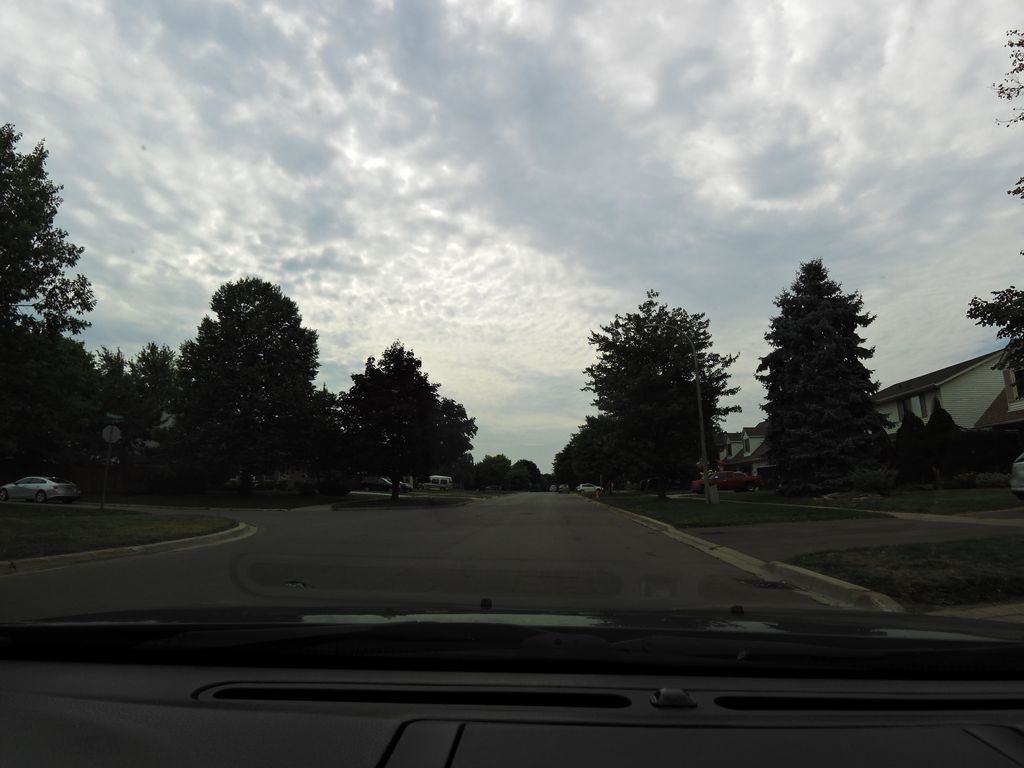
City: hamilton